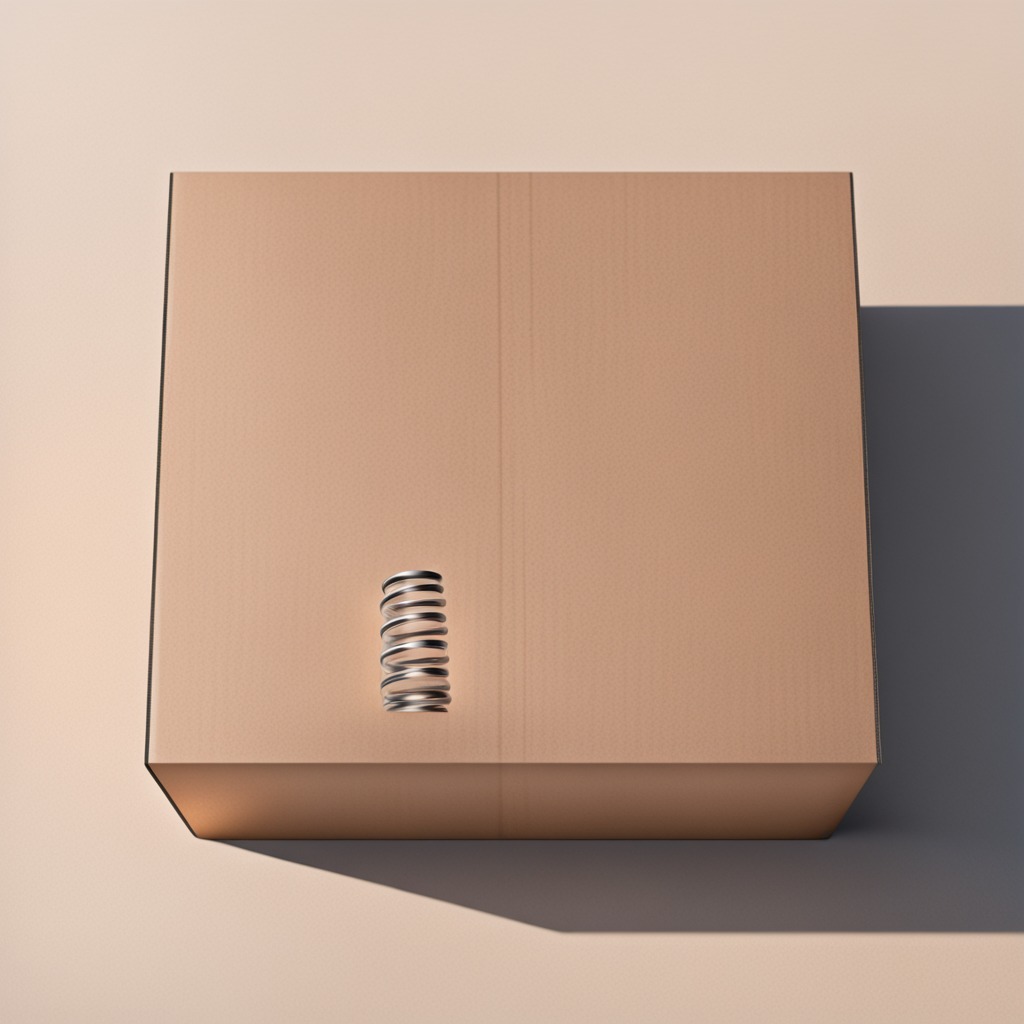
A coiled metal spring is lying on the cardboard box surface.